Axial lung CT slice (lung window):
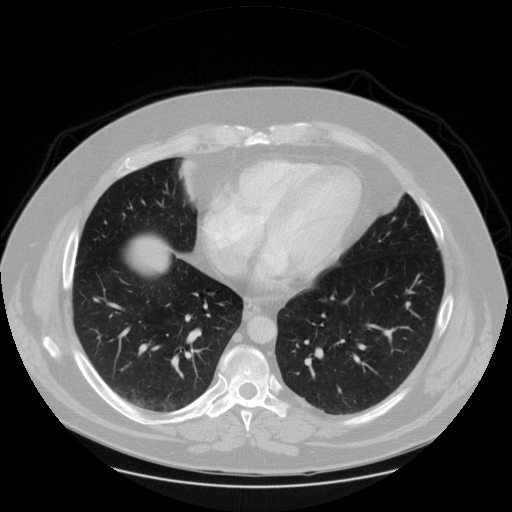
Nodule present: no